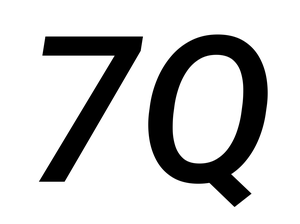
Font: Roboto-Italic_Medium_Italic